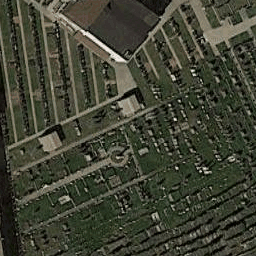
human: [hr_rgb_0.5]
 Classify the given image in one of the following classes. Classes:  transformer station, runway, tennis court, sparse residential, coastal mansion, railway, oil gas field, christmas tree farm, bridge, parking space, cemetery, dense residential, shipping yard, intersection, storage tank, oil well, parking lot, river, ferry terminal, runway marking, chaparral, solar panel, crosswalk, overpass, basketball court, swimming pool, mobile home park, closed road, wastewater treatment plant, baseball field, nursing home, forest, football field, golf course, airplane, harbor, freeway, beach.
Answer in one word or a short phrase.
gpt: cemetery